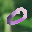
Label: 0